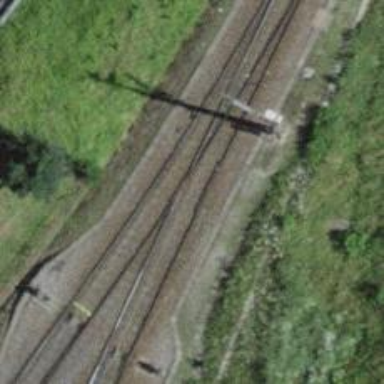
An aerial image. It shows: Railway yard used for servicing trains.